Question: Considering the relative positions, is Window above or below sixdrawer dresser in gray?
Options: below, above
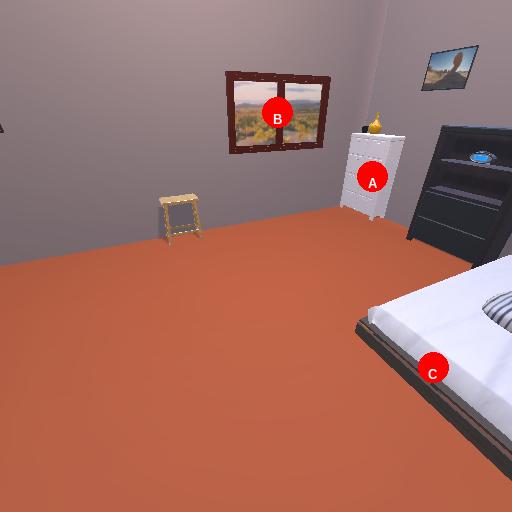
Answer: below